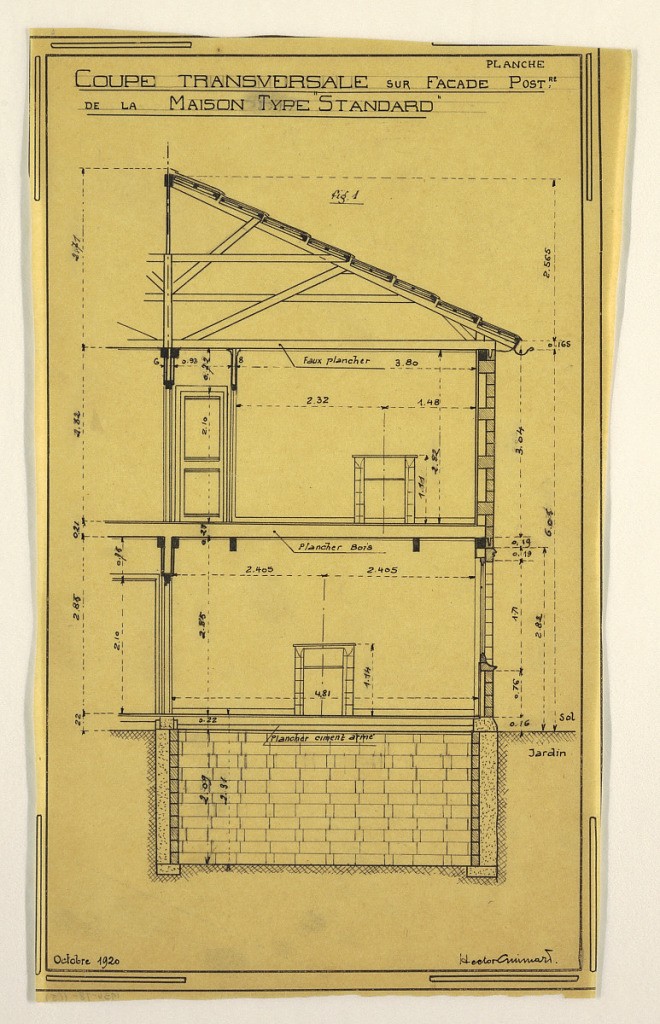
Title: Plate Illustrating Cross-section through Rear Façade of a Standard House (“Coupe Transversale sur Façade Postre de la Maison Type ‘Standard’”)
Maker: Hector Guimard, French, 1867–1942
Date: October 1920
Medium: Pen and black ink, graphite on tracing paper
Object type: Drawing
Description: Design for a mass-operational house by Guimard. This design shows a transveral cross section of the house.